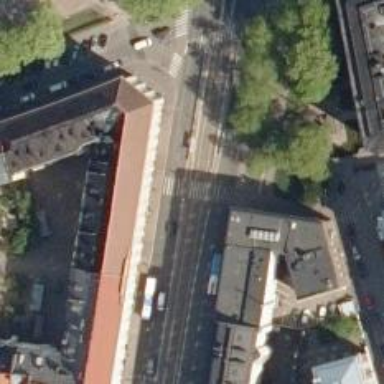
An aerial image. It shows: Crossing on footway.